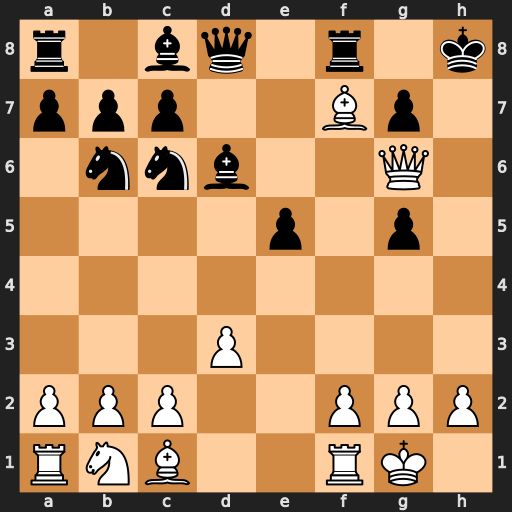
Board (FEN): r1bq1r1k/ppp2Bp1/1nnb2Q1/4p1p1/8/3P4/PPP2PPP/RNB2RK1
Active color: w
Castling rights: -
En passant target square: -
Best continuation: Qh5#